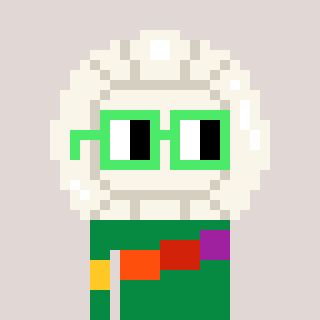
a pixel art character with square light green glasses, a volleyball-shaped head and a green-colored body on a warm background